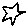
Label: star